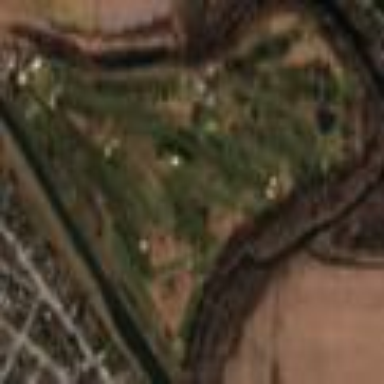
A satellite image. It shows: Golf course surrounded by greenery.